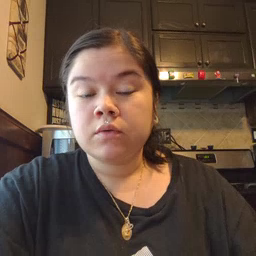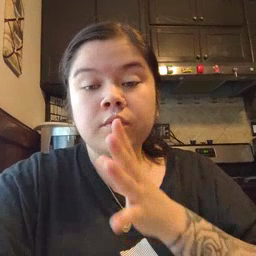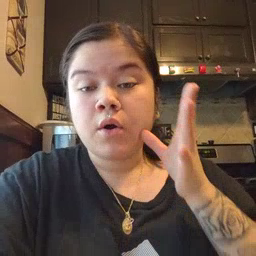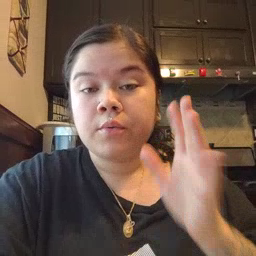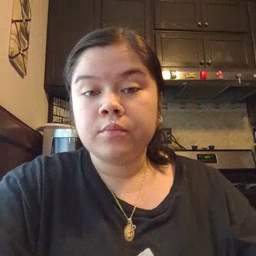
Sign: farm